Question: I have a query on a Left join, where the Table who joins can contain zero rows. The problem is that if I select from that, then there are no rows where the join table contains zero rows.
How can I select it then anyway?
Here is my query
'''
SELECT server.id
, COALESCE( AVG( playerData.player ) , 0 ) AS average
FROM server
LEFT JOIN playerData ON server.id = playerData.serverID
AND (playerData.timestamp > UNIX_TIMESTAMP( ) -10000)
'''
The playerData table stores in one row how many people were on a server on a specific time. And multiple rows of this needs to be calculated to an average and this needs to be joined to the other query. When I omit the secound select column it gives me all rows (like it should), otherwise it only shows a result where also appropriate rows in the playerData table exists.
Additional Table data: playerData Table:

For the other table only the id column is important in this case.
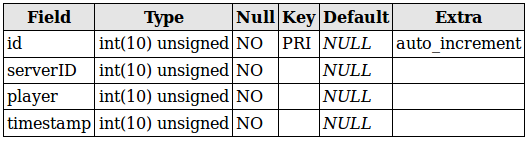
Answer: Try this:
'''
SELECT server.id
, COALESCE( AVG( playerData.player ) , 0 ) AS average
FROM server
LEFT JOIN playerData ON server.id = playerData.serverID
AND (playerData.timestamp > UNIX_TIMESTAMP( ) -10000)
group by server.id
'''
Your query is missing the 'group by' clause. When you include an aggregation function (like 'AVG()'), the query automatically becomes an aggregation query. Without 'group by', all rows are aggregated into a single row. Presumably, you want one row per 'server.id'.